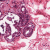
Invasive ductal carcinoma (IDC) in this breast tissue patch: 0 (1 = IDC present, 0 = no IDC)